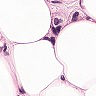
Metastatic tissue present: yes